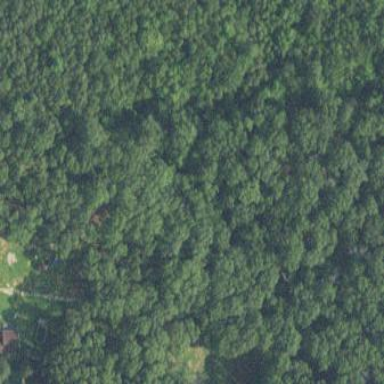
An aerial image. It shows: Mixed woodland area with various types of leaves.